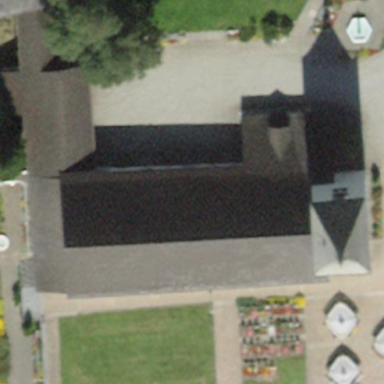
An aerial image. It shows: Church which is place of worship.